九年级 · 解析几何
已知在平面直角坐标系中, 点 $A(3,0), B(-3,0), C(-3,8)$, 以线段 $B C$ 为直径作圆, 圆心为 $E$,直线 $A C$ 交 $\odot E$ 于点 $D$, 连接 $O D$.

(1)求证: 直线 $O D$ 是 $\odot E$ 的切线;

(2)点 $F$ 为 $x$ 轴上任意一动点, 连接 $C F$ 交 $\odot E$ 于点 $G$, 连接 $B G ;$

(1) 当 $\tan \angle A C F=\frac{1}{7}$ 时, 求所有 $F$ 点的坐标 \$ \qquad \$ (直接写出);

(2) 求 $\frac{B G}{C F}$ 的最大值.
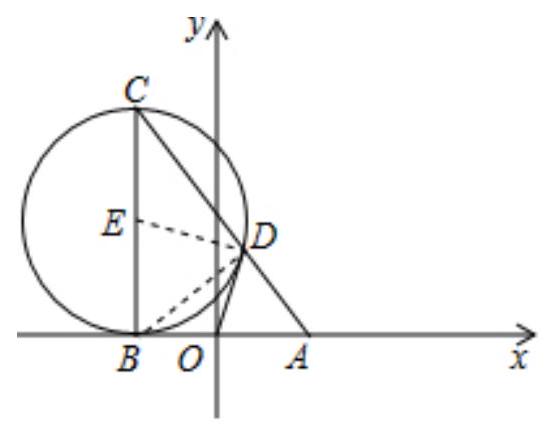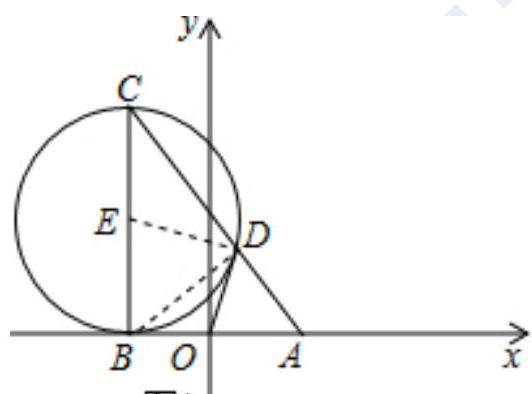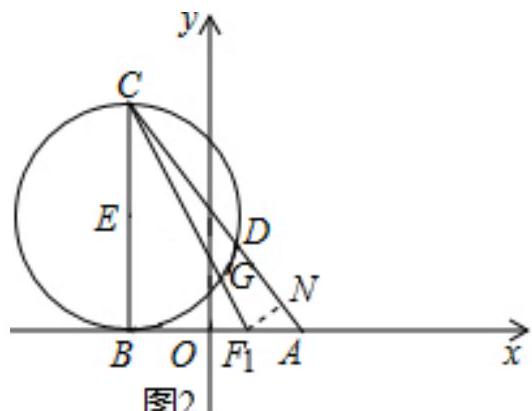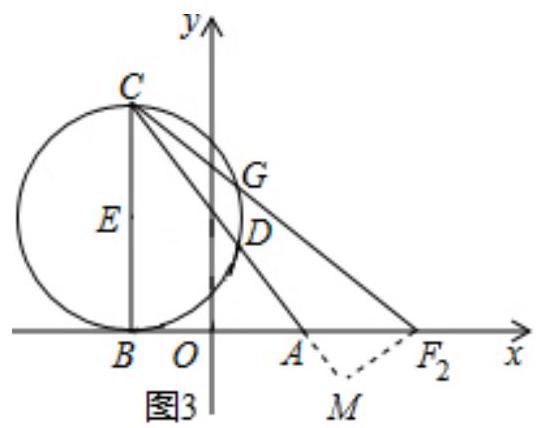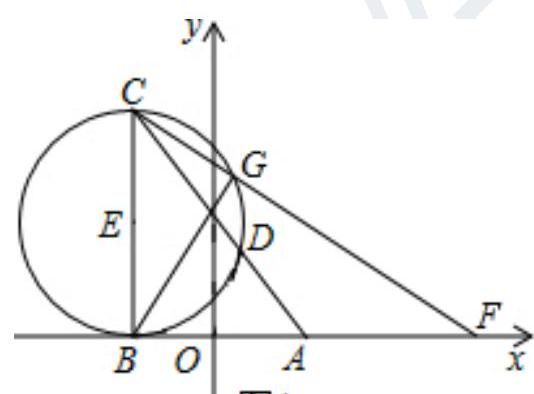
答案: 解: (1)证明: 如图 1, 连接 $D E$,

图1

$\because B C$ 为圆的直径,

$\therefore \angle B D C=90^{\circ}$,

$$
\begin{gathered}
\therefore \angle B D A=90^{\circ} \\
\because O A=O B \\
\therefore O D=O B=O A \\
\therefore \angle O B D=\angle O D B \\
\because E B=E D
\end{gathered}
$$

$$
\begin{gathered}
\therefore \angle E B D=\angle E D B \\
\therefore \angle E B D+\angle O B D=\angle E D B+\angle O D B
\end{gathered}
$$

即: $\angle E B O=\angle E D O$

$\because C B \perp x$ 轴

$$
\begin{aligned}
& \therefore \angle E B O=90^{\circ} \\
& \therefore \angle E D O=90^{\circ}
\end{aligned}
$$

$\because$ 点 $D$ 在 $\odot E$ 上

$\therefore$ 直线 $O D$ 为 $\odot E$ 的切线.

(2)(1)如图 2, 当 $F$ 位于 $A B$ 上时, 过 $F_{1}$ 作 $F_{1} N \perp A C$ 于 $N$,

图2

$$
\begin{gathered}
\because F_{1} N \perp A C \\
\therefore \angle A N F_{1}=\angle A B C=90^{\circ}
\end{gathered}
$$

$\therefore \triangle A N F_{1} \sim \triangle A B C$

$$
\therefore \frac{A N}{A B}=\frac{N F_{1}}{B C}=\frac{A F_{1}}{A C}
$$

$\because A B=6, B C=8$,

$\therefore A C=\sqrt{A B^{2}+B C^{2}}=\sqrt{6^{2}+8^{2}}=10$, 即 $A B: B C: A C=6: 8: 10=3: 4: 5$

$\therefore$ 设 $A N=3 k$, 则 $N F_{1}=4 k, A F_{1}=5 k$

$$
\therefore C N=C A-A N=10-3 k
$$

$\therefore \tan \angle A C F_{1}=\frac{F_{1} N}{C N}=\frac{4 k}{10-3 k}=\frac{1}{7}$, 解得: $k=\frac{10}{31}$,

经检验 $k=\frac{10}{31}$ 是原方程的解,

$$
\begin{gathered}
\therefore A F_{1}=5 k=\frac{50}{31} \\
O F_{1}=3-\frac{50}{31}=\frac{43}{31}
\end{gathered}
$$

即 $F_{1}\left(\frac{43}{31}, 0\right)$
如图 3, 当 $F$ 位于 $B A$ 的延长线上时, 过 $F_{2}$ 作 $F_{2} M \perp C A$ 于 $M$,

$\because \triangle A M F_{2} \sim \triangle A B C$

$\therefore$ 设 $A M=3 k$, 则 $M F_{2}=4 k, A F_{2}=5 k$

$$
\begin{gathered}
\therefore C M=C A+A M=10+3 k \\
\therefore \tan \angle A C F_{2}=\frac{F_{2} M}{C M}=\frac{4 k}{10+3 k}=\frac{1}{7}
\end{gathered}
$$

解得: $k=\frac{2}{5}$,

经检验 $k=\frac{2}{5}$ 是原方程的解,

$$
\begin{aligned}
& \therefore A F_{2}=5 k=2 \\
& O F_{2}=3+2=5
\end{aligned}
$$

即 $F_{2}(5,0)$

故答案为: $F_{1}\left(\frac{43}{31}, 0\right), F_{2}(5,0)$.

(2)如图 $4, \because C B$ 为直径,

图4

$$
\therefore \angle C G B=\angle C B F=90^{\circ}
$$

$\therefore \triangle C B G \sim \triangle C F B$

$$
\begin{gathered}
\therefore \frac{B G}{B F}=\frac{B C}{C F}=\frac{C G}{B C} \\
\therefore B C^{2}=C G \cdot C F \\
C F=\frac{B C^{2}}{C G}
\end{gathered}
$$

$\because C G^{2}+B G^{2}=B C^{2}$

$$
\begin{aligned}
& \quad \therefore B G^{2}=B C^{2}-C G^{2} \\
& \therefore \frac{B G^{2}}{C F^{2}}=\frac{B C^{2}-C G^{2}}{\frac{B C^{4}}{C G^{2}}}=\frac{\left(64-C G^{2}\right) \cdot C G^{2}}{64^{2}} \\
& \quad \therefore \frac{B G}{C F}=\frac{\sqrt{C G^{2}\left(64-C G^{2}\right)}}{64} \\
& \text { 令 } y=C G^{2}\left(64-C G^{2}\right)=-C G^{4}+64 C G^{2}=-\left[\left(C G^{2}-32\right)^{2}-32^{2}\right]=-\left(C G^{2}-32\right)^{2}+32^{2} \\
& \therefore \text { 当 } C G^{2}=32 \text { 时, } y_{\text {最大值 }}=32^{2} \\
& \text { 此时 } C G=4 \sqrt{2} \\
& \left(\frac{B G}{C F}\right)_{\text {最大值 }}=\frac{32}{64}=\frac{1}{2} .
\end{aligned}
$$